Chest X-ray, AP view. Patient: 65 years old, sex F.
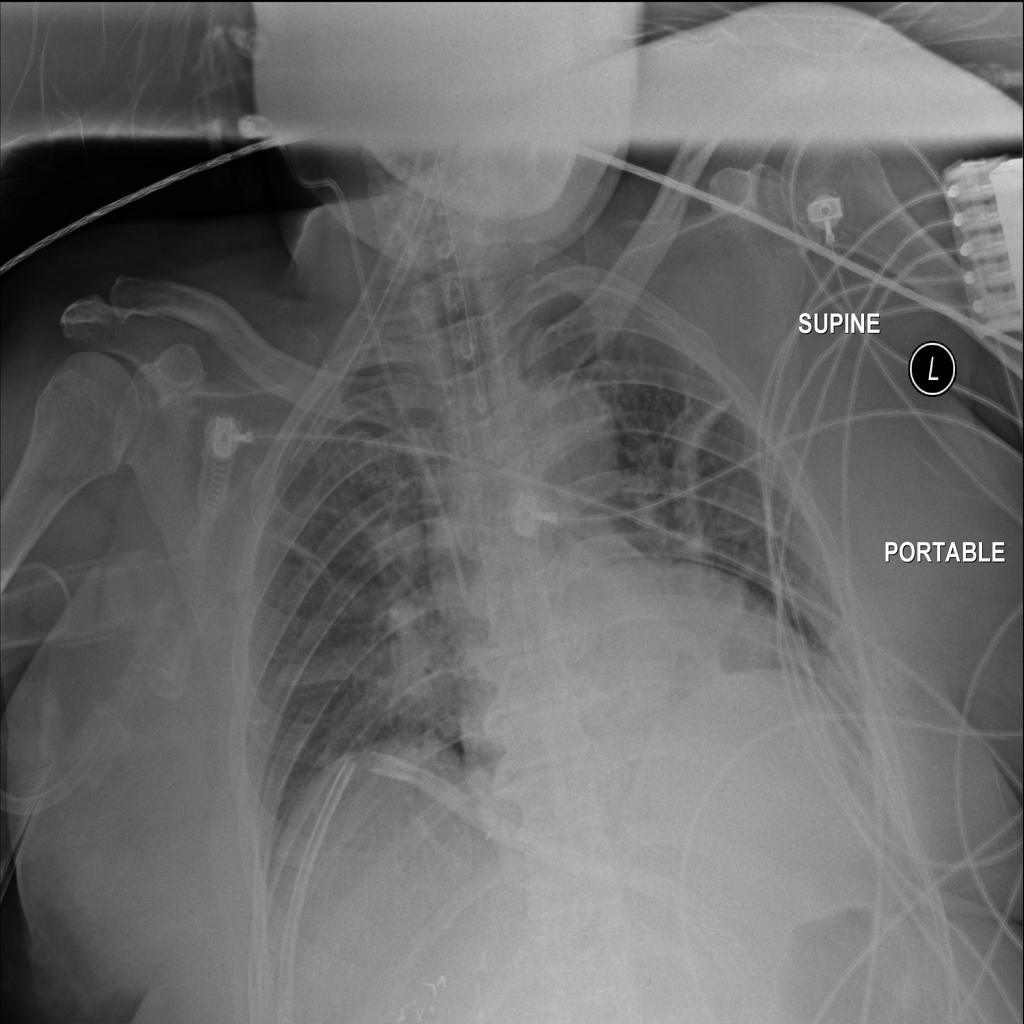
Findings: Atelectasis